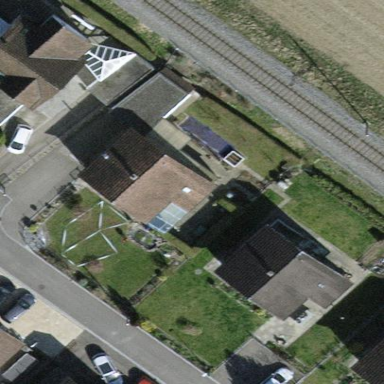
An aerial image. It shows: Detached building.